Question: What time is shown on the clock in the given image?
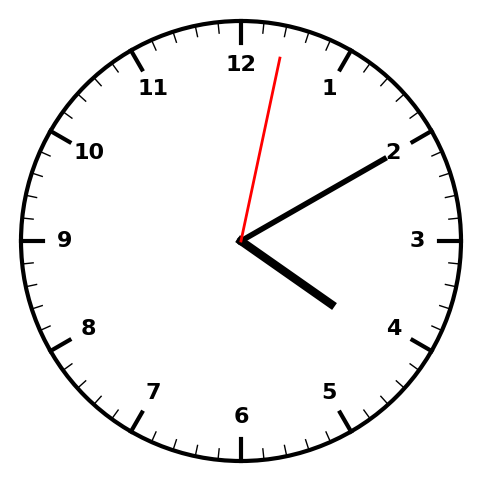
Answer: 04:10:02